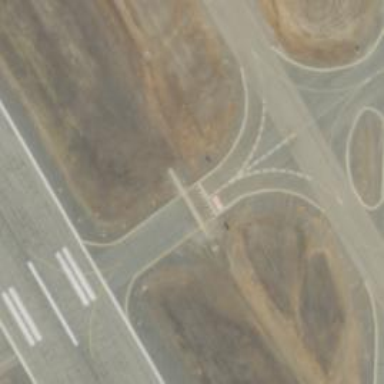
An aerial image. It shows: Image of taxiway at airport.